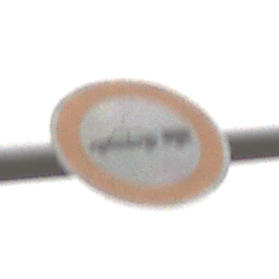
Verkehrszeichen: VerbotPersonenkraftwagenMitAnhaenger
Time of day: Midday
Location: Outdoor (Nature)
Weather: Overcast
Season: NotSpecified
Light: Natural